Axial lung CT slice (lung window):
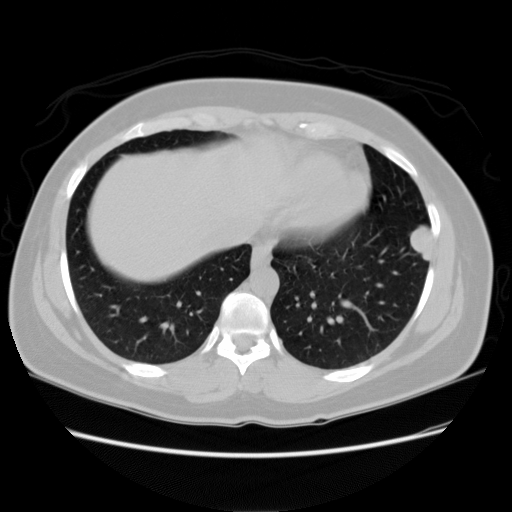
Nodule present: yes
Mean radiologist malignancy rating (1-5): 4.25